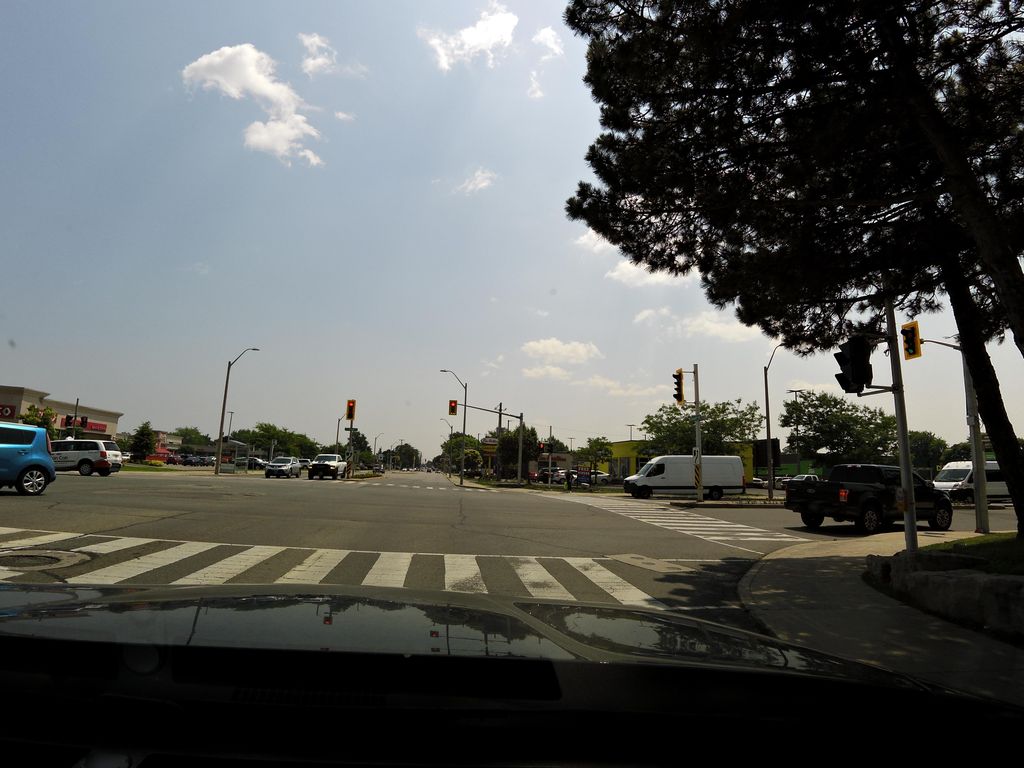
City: hamilton